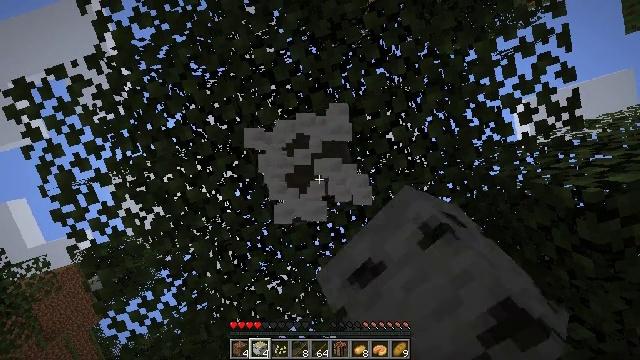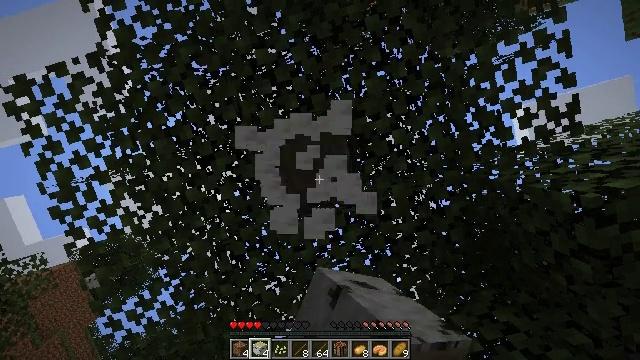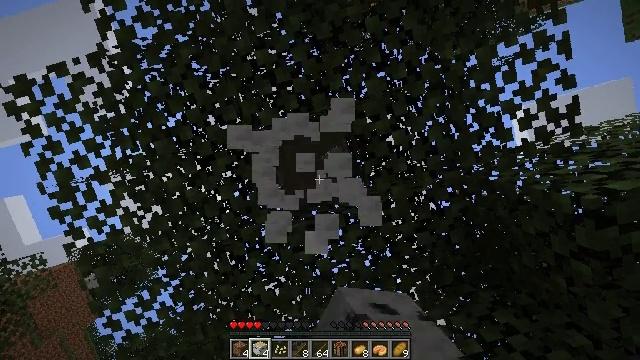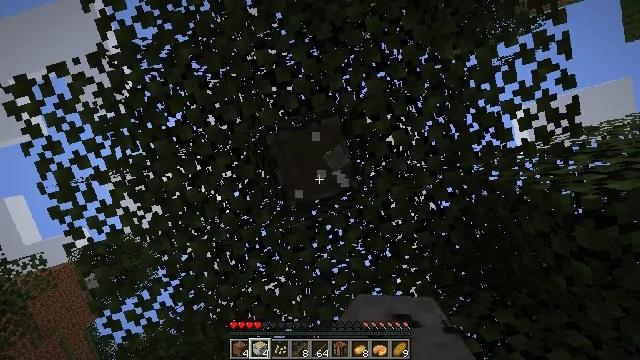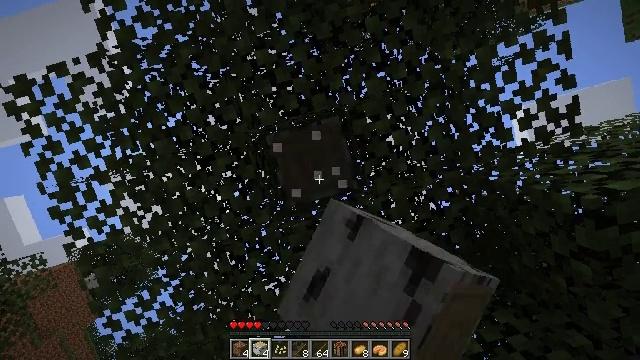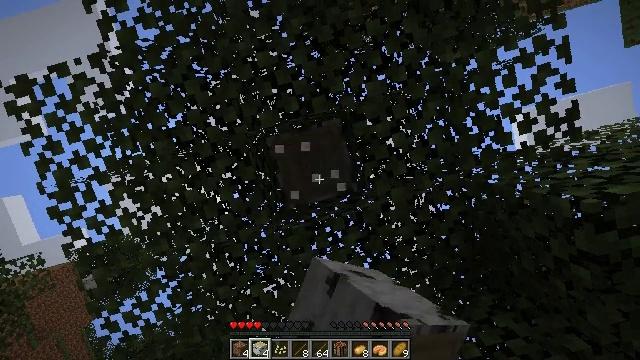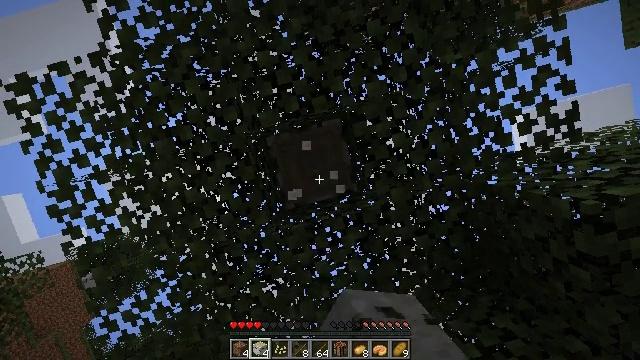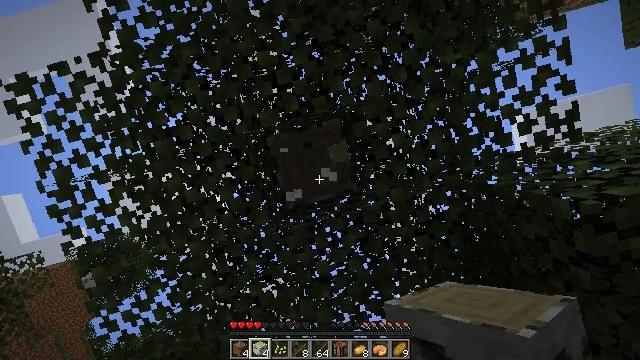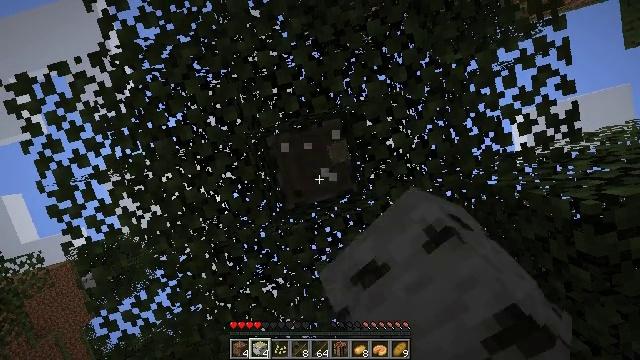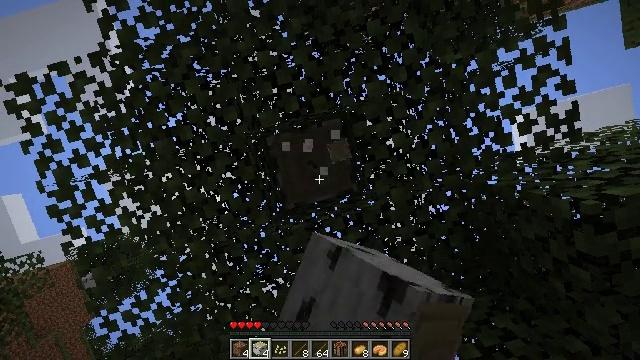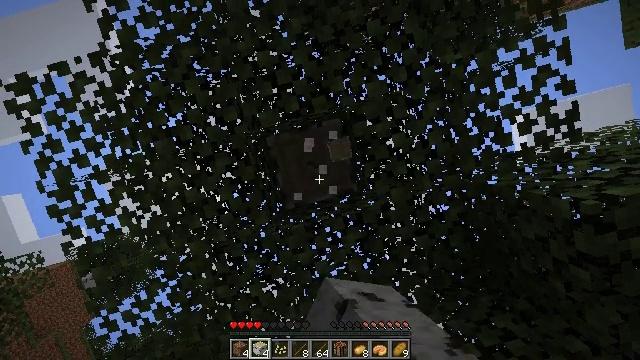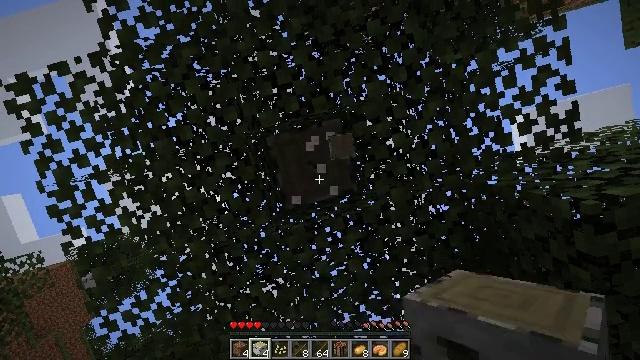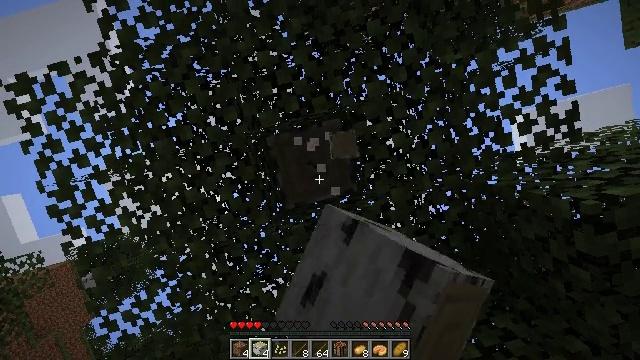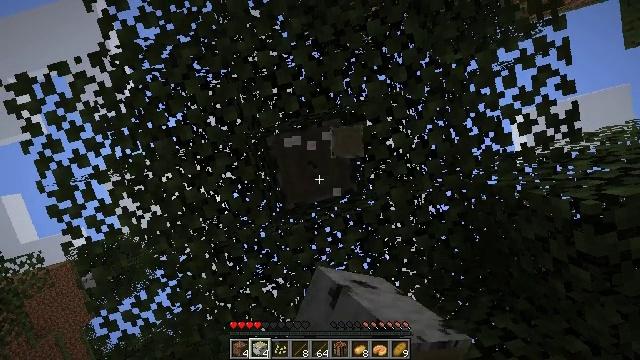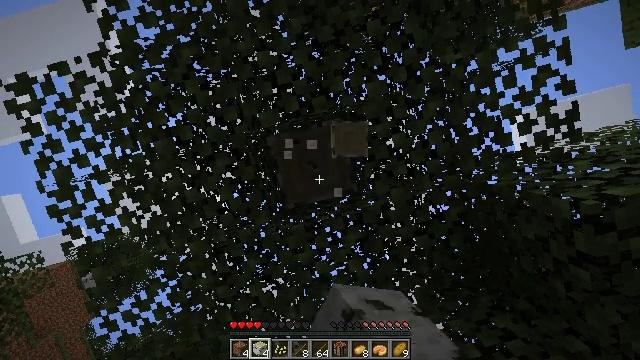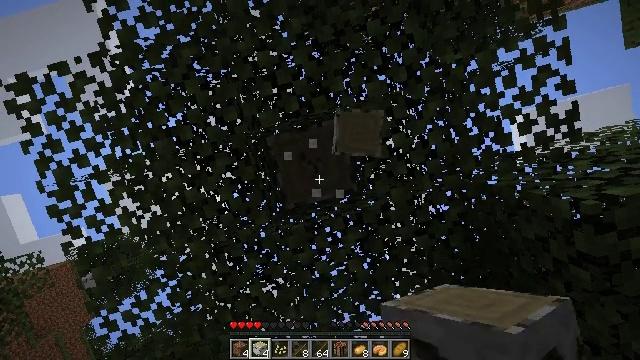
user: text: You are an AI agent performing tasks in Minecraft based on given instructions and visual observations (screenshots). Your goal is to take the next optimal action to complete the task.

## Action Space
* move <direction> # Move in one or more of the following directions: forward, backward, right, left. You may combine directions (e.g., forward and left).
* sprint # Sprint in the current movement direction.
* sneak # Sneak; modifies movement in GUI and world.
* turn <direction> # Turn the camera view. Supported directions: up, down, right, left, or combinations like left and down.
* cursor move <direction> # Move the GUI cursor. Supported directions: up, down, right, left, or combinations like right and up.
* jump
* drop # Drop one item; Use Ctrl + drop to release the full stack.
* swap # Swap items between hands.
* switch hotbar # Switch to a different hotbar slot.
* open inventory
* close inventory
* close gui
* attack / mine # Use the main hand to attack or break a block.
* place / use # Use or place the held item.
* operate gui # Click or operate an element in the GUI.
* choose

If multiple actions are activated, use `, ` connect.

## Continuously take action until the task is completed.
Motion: motion action
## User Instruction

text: Harvest birch logs from birch trees.
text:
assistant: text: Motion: attack / mine
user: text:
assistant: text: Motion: attack / mine
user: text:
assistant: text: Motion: attack / mine
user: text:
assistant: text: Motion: attack / mine
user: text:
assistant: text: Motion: attack / mine
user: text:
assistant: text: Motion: attack / mine
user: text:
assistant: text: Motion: attack / mine
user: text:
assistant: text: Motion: attack / mine
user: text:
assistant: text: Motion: attack / mine
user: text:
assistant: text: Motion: attack / mine
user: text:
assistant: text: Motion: attack / mine
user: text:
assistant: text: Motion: attack / mine
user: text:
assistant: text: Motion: attack / mine
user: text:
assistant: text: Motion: attack / mine
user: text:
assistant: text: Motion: attack / mine
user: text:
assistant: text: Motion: attack / mine
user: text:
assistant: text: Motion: attack / mine
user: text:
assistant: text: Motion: attack / mine
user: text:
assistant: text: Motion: attack / mine
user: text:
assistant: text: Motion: turn left and down, attack / mine
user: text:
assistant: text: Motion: turn left and down, attack / mine
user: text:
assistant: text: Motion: attack / mine
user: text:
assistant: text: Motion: attack / mine
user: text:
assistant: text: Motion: attack / mine
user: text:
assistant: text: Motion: attack / mine
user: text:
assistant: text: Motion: attack / mine
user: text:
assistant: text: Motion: attack / mine
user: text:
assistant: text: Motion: turn right, attack / mine
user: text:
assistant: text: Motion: turn right and up, attack / mine
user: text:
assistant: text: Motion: attack / mine